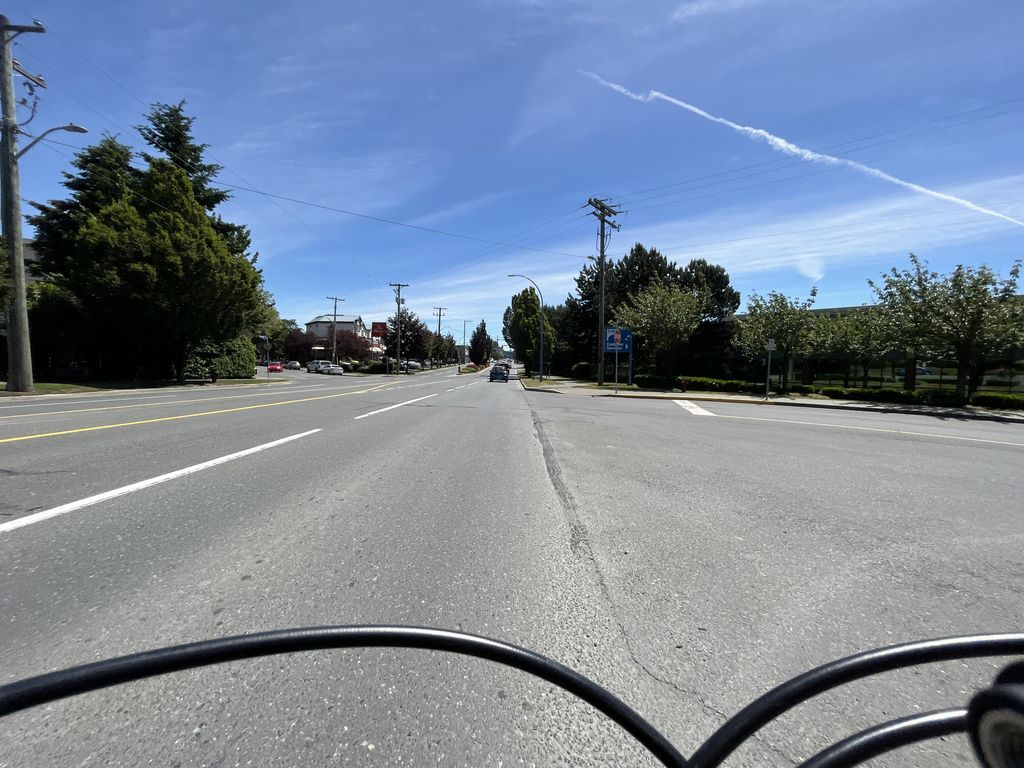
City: victoria